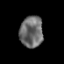
Tissue: prostate
Cell type: T cells
Senescence score: 0.3474
Nuclear area (px): 709
Mean DAPI intensity: 108.577